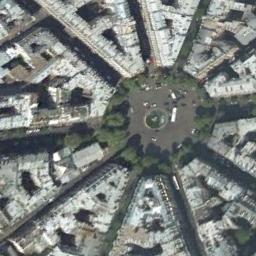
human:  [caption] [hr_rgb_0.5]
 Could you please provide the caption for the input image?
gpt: There are many bifurcation roads with many moving and waiting vehicles, And many neatly arranged tall buildings and some trees around the roundabout .

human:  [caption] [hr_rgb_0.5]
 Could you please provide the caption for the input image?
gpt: Many buildings of different shapes are around the roundabout .

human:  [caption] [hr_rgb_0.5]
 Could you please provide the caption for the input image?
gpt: The roundabout is next to buildings and trees .

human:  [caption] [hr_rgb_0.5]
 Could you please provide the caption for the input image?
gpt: The roundabout with some exits and entrances is surrounded by lots of buildings .

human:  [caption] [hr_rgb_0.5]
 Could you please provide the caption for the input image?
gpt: There are many white buildings around the roundabout .